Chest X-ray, AP view. Patient: 28 years old, sex M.
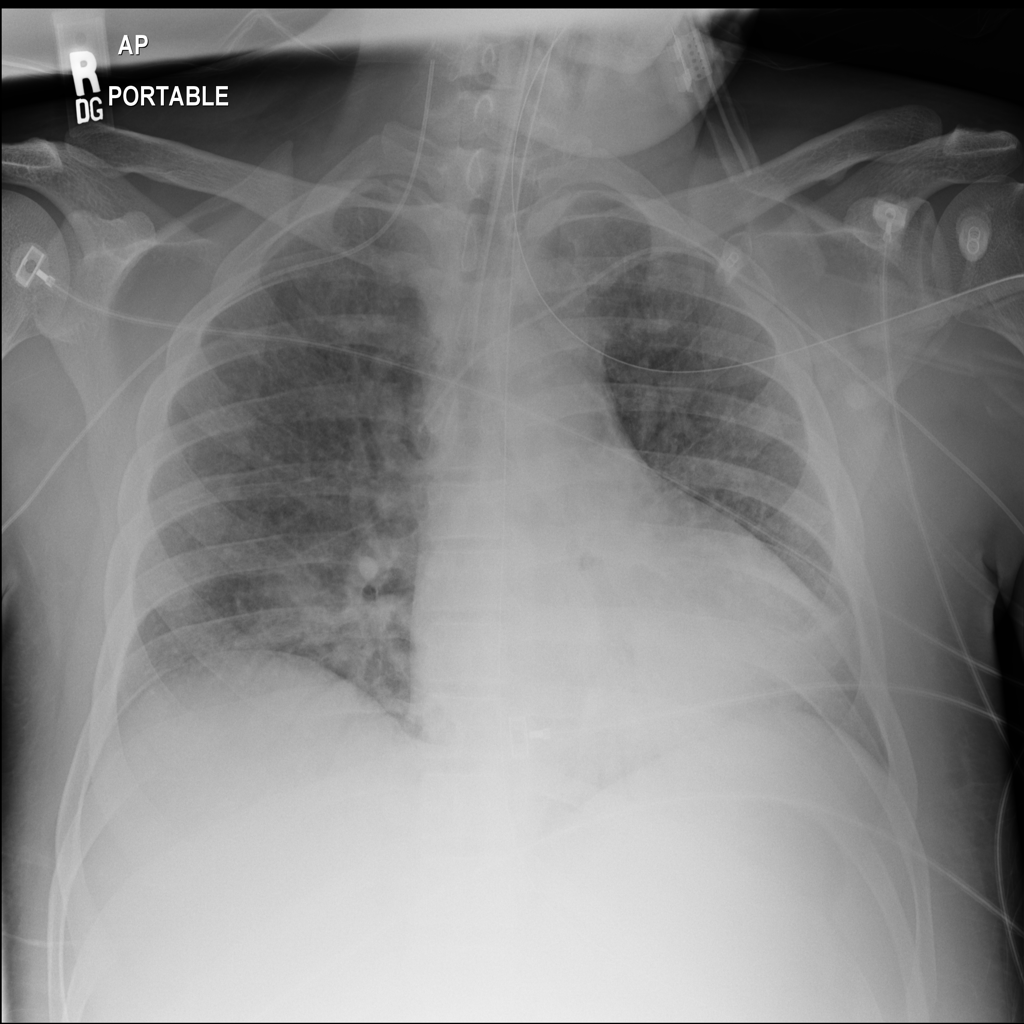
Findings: Consolidation, Infiltration, Nodule